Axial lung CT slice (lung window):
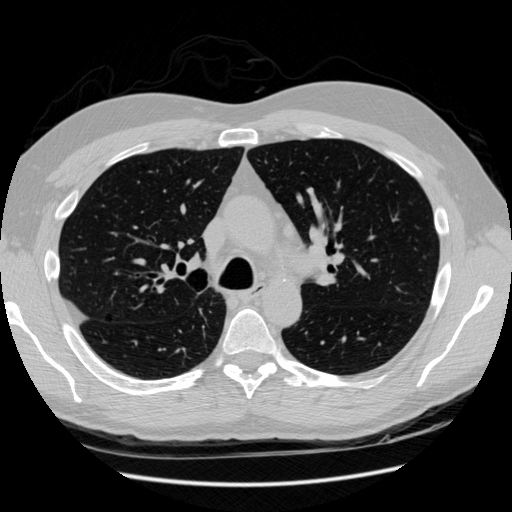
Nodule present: no